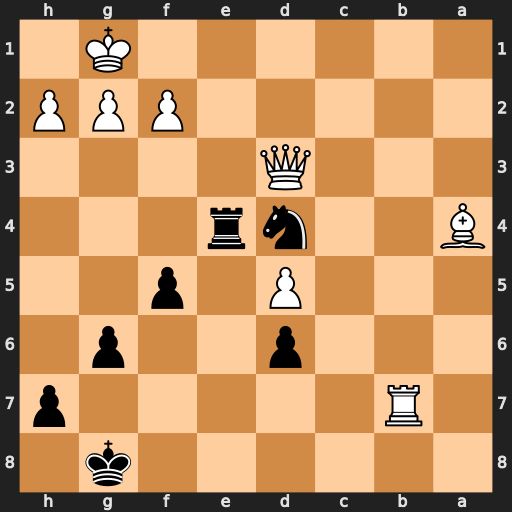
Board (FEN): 6k1/1R5p/3p2p1/3P1p2/B2nr3/3Q4/5PPP/6K1
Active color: b
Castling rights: -
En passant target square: -
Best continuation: Re1+ Qf1 Ne2+ Kh1 Rxf1#